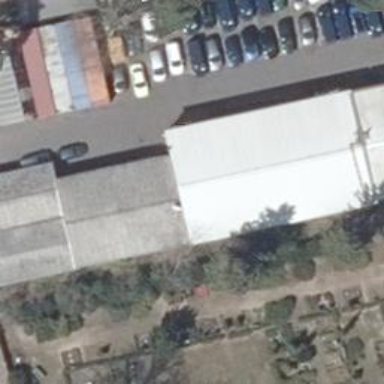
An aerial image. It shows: Commercial building.